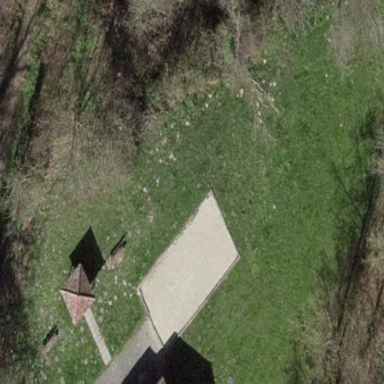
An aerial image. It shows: Pitch for playing boules.